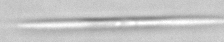
Label: Pseudo-nitzschia